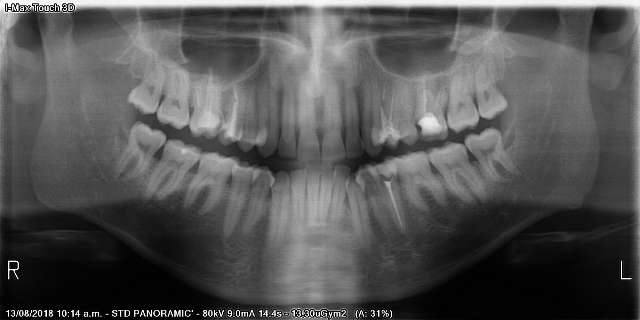
adult